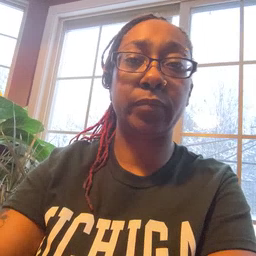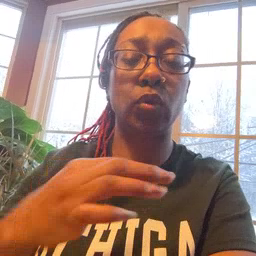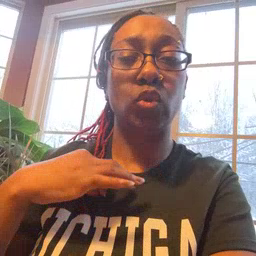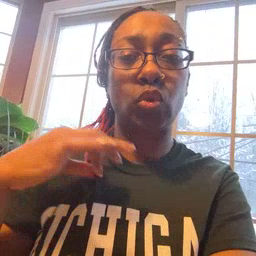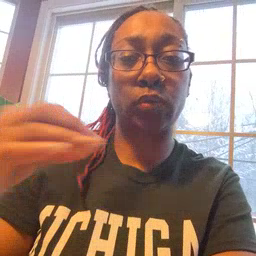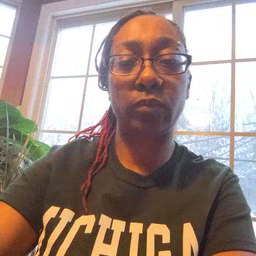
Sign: shirt